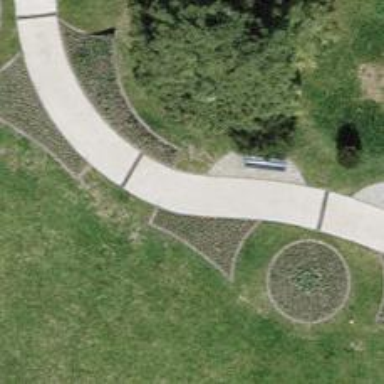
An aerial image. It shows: Footway with surface of pebblestone.